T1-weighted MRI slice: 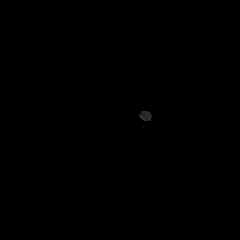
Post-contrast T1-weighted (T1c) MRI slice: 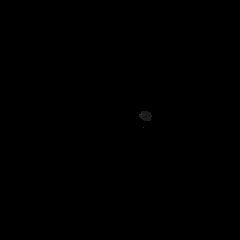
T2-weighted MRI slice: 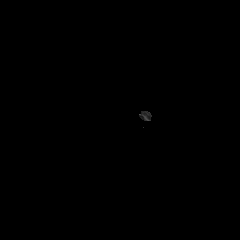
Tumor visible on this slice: no